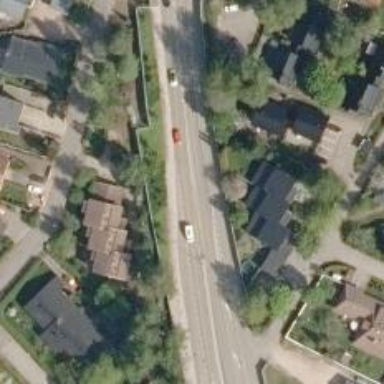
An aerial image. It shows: Secondary road.